Question: So I have spent 48 hours on this and I cant get it right!
I am writing Java using 64-bit BlueJ program.
I am using 64-bit MS Windows 7
I am trying to connect to MS Access 2010 (x86/x64)
The following shows my code to make a connection:
'''
/**
* Makes connection to FIREPLACES Database.
*
* @return 0 if connection to FIREPLACES database is successfully made,
* otherwise returns -1 if there is a problem making a connection
* to the BOOKS database.
*
*/
static public int makeConnectionToFireplacesDB()
{
try
{
// Make connection to Database
connectionToFireplacesDB = DriverManager.getConnection("jdbc:odbc:FIREPLACES");
}
catch (SQLException exception)
{
return (-1); // Return back with -1 if there is a problem
// making a connection
}
return (0); // Return back with 0 if connection is made to database
} // end makeConnectionToBooksDB()
'''
The name of the access file that I am connecting to is called FIREPLACES.mdb.
After having trouble and trauling the interweb for a solution I discovered that I needed to create the connection using the odbc driver through windows/SysWOW64/odbcad32.exe.
I did this but it still gave me the same problem!
I felt it must be a x86/x64 so I installed x86 operating system on a different hard drive but still, the same problem!
The screenshot below shows me trying to create the connection on the odbc driver:

I really cant think of any more information I can provide.
Any help really would be magnificent! I am stuck in a major rut from this...
Thank you
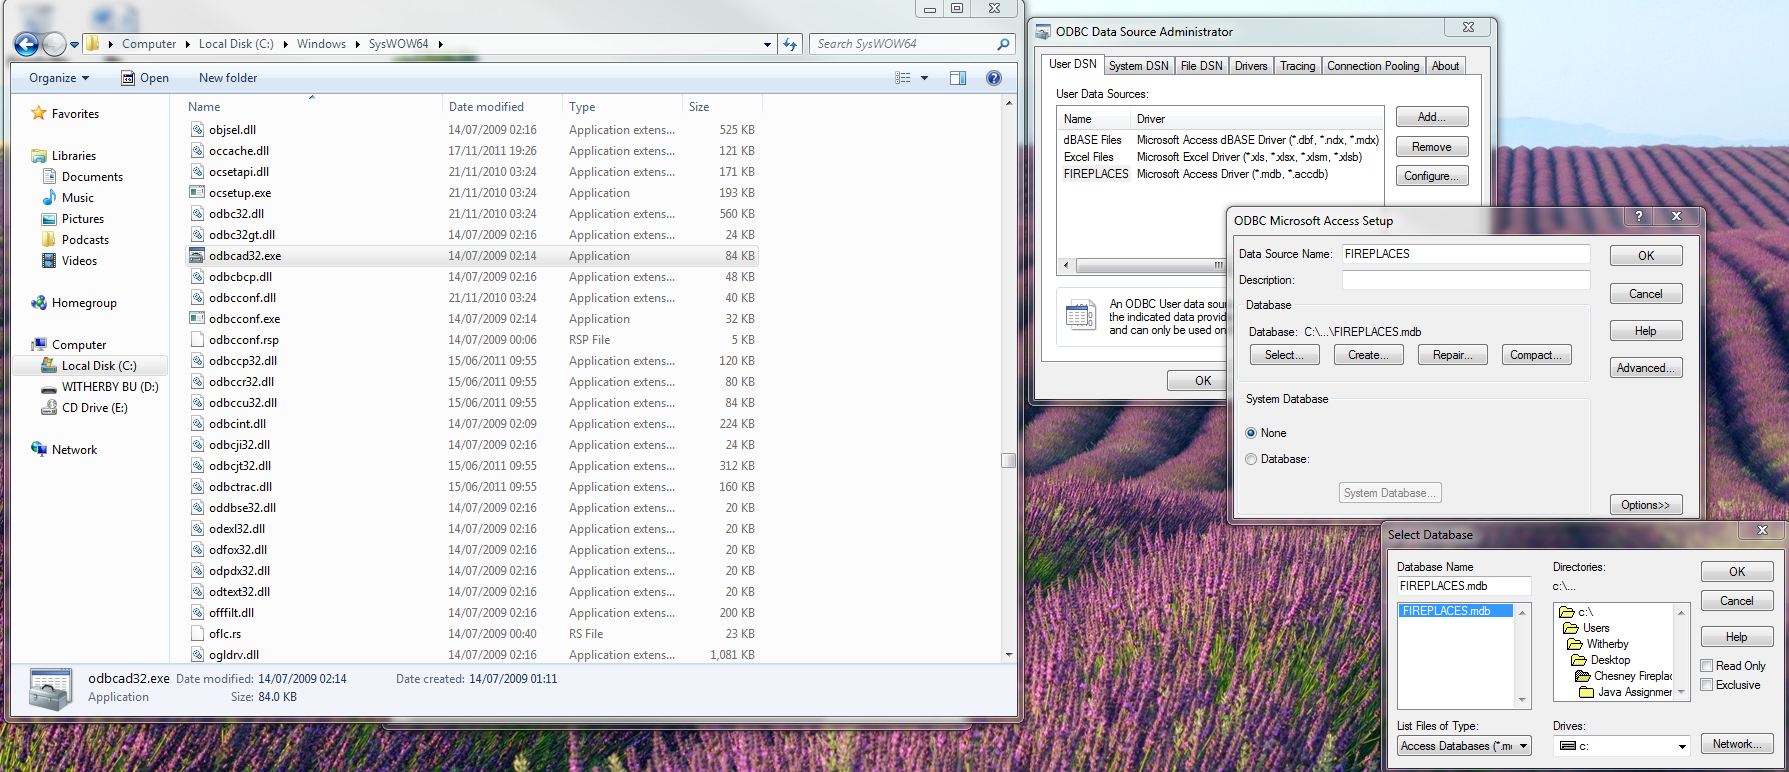
Answer: For this question, well for me, the answer was simple, whack 32-bit onto a partition and try again... Worked fine then!